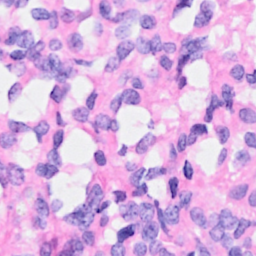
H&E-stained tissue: Breast